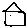
Label: house